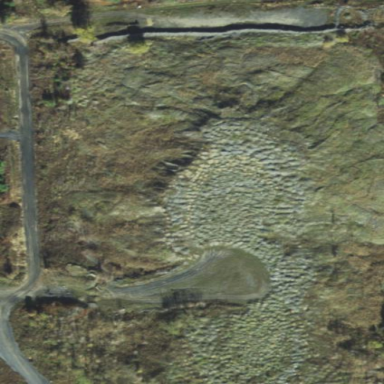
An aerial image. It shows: Quarry area.